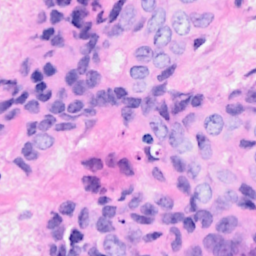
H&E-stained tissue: Breast